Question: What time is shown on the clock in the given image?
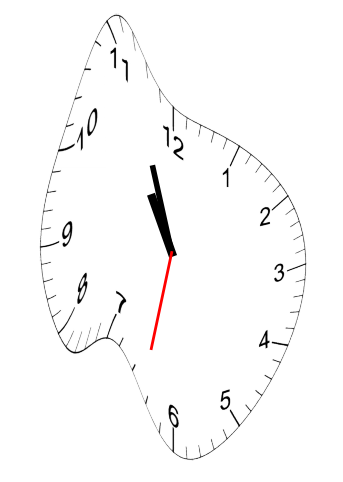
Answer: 10:56:32